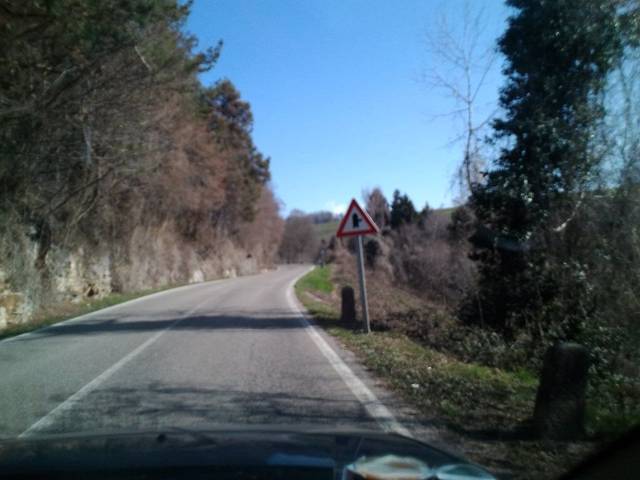
Region: Italy
Coordinates: 45.608, 11.029